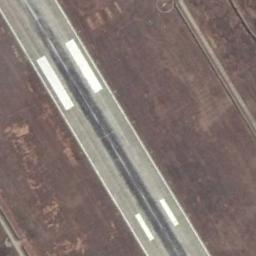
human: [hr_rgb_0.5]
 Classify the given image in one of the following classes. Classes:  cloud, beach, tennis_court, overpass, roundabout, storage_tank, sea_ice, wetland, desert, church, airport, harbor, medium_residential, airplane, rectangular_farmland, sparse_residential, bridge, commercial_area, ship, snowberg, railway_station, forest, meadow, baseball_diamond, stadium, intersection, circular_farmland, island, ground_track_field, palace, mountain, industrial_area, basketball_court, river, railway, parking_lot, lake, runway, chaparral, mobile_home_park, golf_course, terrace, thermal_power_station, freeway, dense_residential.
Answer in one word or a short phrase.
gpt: runway